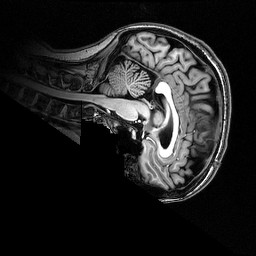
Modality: T1w
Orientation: sagittal
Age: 36
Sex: female
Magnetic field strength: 3 T
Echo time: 0.0038 s